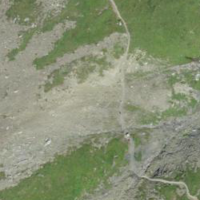
EUNIS habitat code: 31
Species observed at this site:
Miramella alpina